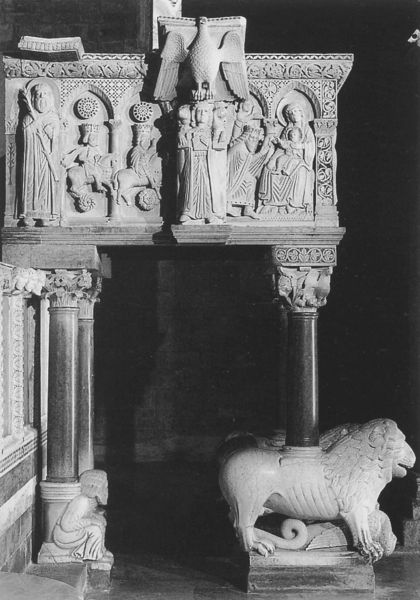
Titel: Kanzel
Standort: Barga, Dom S. Cristofano (EU - I)
Schlagwörter: adler, flügel, mann, vogel, menschen, sitzen, säule, säulen, ornament, architektur, mensch, sockel, stein, taube, kirche, figur, gewänder, kind, mutter, krone, reiter, engel, ranken, mähne, schwanz, relief, bücher, stab, figuren, könig, dekor, ornamente, podest, foto, fotografie, jungfrau, altar, kapitelle, pult, ranke, photo, pfote, löwen, kanzel, rosette, spitzbogen, spitzbögen, jesus, portikus, prozession, könige, löwe, heilige, maria, madonna, mutter gottes, rosetten, gottesmutter, sarkophag, heiliger geist, unsere liebe frau, heilige maria, pisano, madonna mit dem kind, gottesgebärerin, maria von nazaret